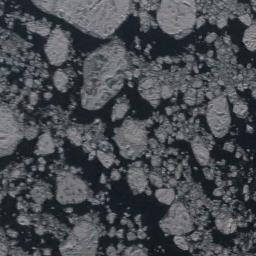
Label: sea_ice